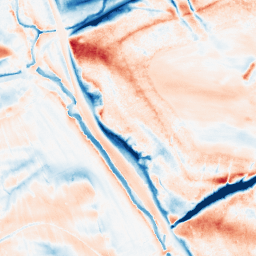
Category: classical
Decomposition family: gaussian_anisotropic
Decomposition parameters: sigma_x: 2
sigma_y: 10
Upsampling method: bspline
Upsampling parameters: scale: 8
Upsampling scale: 8